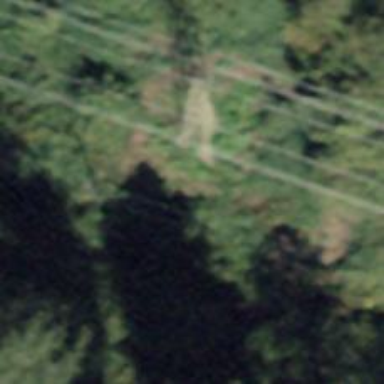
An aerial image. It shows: Minor power line.